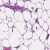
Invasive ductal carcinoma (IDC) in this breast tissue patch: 1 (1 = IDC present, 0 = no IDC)